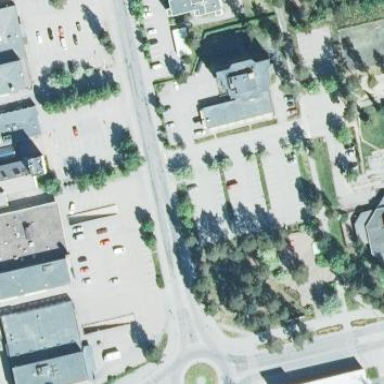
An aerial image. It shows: Parking area.